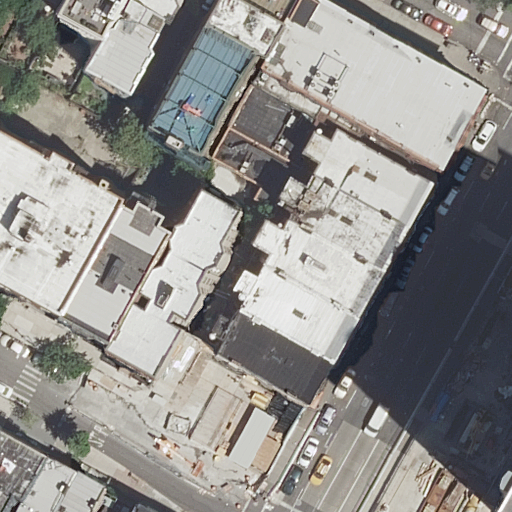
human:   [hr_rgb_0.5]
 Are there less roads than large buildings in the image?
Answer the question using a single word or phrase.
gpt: no

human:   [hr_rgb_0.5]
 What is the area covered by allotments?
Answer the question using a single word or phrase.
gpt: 0m2

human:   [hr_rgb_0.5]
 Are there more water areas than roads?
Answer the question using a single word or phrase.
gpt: no

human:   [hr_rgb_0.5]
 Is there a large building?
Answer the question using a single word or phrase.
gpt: no

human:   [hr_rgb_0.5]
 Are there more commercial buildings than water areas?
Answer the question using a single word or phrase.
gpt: no

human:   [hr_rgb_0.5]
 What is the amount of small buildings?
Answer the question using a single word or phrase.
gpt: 6

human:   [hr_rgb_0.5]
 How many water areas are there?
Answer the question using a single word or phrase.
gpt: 0

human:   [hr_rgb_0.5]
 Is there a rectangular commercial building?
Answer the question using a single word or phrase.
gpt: no

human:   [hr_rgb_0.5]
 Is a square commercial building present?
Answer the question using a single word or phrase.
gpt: no

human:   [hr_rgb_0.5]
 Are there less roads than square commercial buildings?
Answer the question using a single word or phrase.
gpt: no

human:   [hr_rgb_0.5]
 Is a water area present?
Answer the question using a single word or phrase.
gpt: no

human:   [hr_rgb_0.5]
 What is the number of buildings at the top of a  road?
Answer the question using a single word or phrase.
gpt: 13

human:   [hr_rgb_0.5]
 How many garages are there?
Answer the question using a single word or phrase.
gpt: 0

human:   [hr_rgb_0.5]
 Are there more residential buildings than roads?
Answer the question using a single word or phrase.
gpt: yes

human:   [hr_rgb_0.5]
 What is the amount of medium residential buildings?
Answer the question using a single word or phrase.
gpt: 14

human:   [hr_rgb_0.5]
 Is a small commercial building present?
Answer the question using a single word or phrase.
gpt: no

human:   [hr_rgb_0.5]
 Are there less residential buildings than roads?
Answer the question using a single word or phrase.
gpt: no

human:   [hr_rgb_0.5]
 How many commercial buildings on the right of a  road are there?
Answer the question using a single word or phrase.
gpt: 0

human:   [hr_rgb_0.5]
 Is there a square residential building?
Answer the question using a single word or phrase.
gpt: no

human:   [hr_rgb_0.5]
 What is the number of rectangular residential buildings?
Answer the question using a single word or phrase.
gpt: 9

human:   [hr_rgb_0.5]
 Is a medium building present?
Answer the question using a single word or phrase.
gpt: yes

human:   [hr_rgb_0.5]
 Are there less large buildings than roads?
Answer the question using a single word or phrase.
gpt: yes

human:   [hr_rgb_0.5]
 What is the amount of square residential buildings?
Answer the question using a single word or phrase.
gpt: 0

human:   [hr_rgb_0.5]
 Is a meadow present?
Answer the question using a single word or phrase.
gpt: no

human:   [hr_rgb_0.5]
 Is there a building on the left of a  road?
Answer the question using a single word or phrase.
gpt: yes

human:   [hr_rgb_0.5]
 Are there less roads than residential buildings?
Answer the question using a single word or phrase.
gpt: yes

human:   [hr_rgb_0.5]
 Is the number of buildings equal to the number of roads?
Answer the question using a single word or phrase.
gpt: no

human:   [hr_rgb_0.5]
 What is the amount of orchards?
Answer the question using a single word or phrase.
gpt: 0

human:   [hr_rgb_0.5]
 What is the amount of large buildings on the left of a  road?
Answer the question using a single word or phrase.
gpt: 0

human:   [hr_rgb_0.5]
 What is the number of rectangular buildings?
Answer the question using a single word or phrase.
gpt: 9

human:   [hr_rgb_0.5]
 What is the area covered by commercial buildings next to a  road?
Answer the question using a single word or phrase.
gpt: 0m2

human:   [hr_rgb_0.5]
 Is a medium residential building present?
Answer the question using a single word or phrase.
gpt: yes

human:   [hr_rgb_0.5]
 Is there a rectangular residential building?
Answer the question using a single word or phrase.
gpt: yes

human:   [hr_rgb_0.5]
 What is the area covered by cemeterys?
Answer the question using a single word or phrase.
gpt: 0m2

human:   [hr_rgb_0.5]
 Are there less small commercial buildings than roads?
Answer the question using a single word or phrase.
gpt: yes

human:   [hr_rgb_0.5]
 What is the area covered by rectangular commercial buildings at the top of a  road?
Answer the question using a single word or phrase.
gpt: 0m2